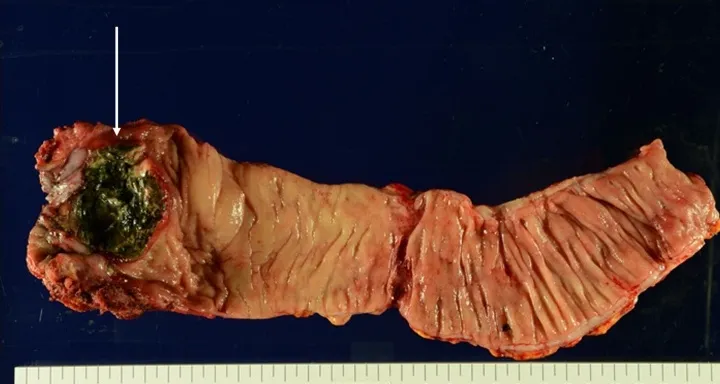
Macroscopic findings. . Type 2 tumor encircling the wall found in the anal canal (white arrow).
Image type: pathology (h&e)